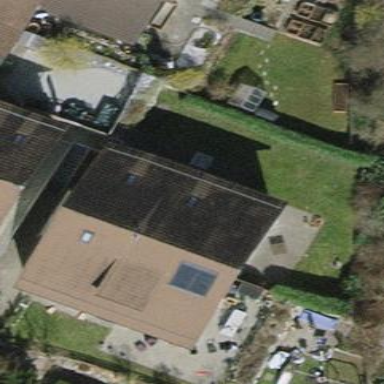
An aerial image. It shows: Building with tiled roof.